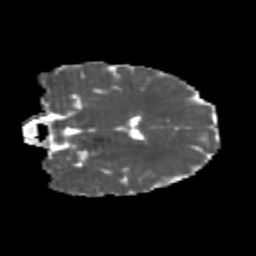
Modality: MD
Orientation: coronal
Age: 20
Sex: female
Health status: healthy
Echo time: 0.074 s